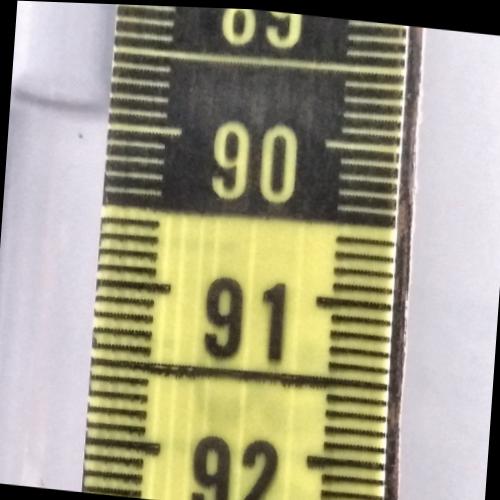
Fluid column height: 89.9 cm